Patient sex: M
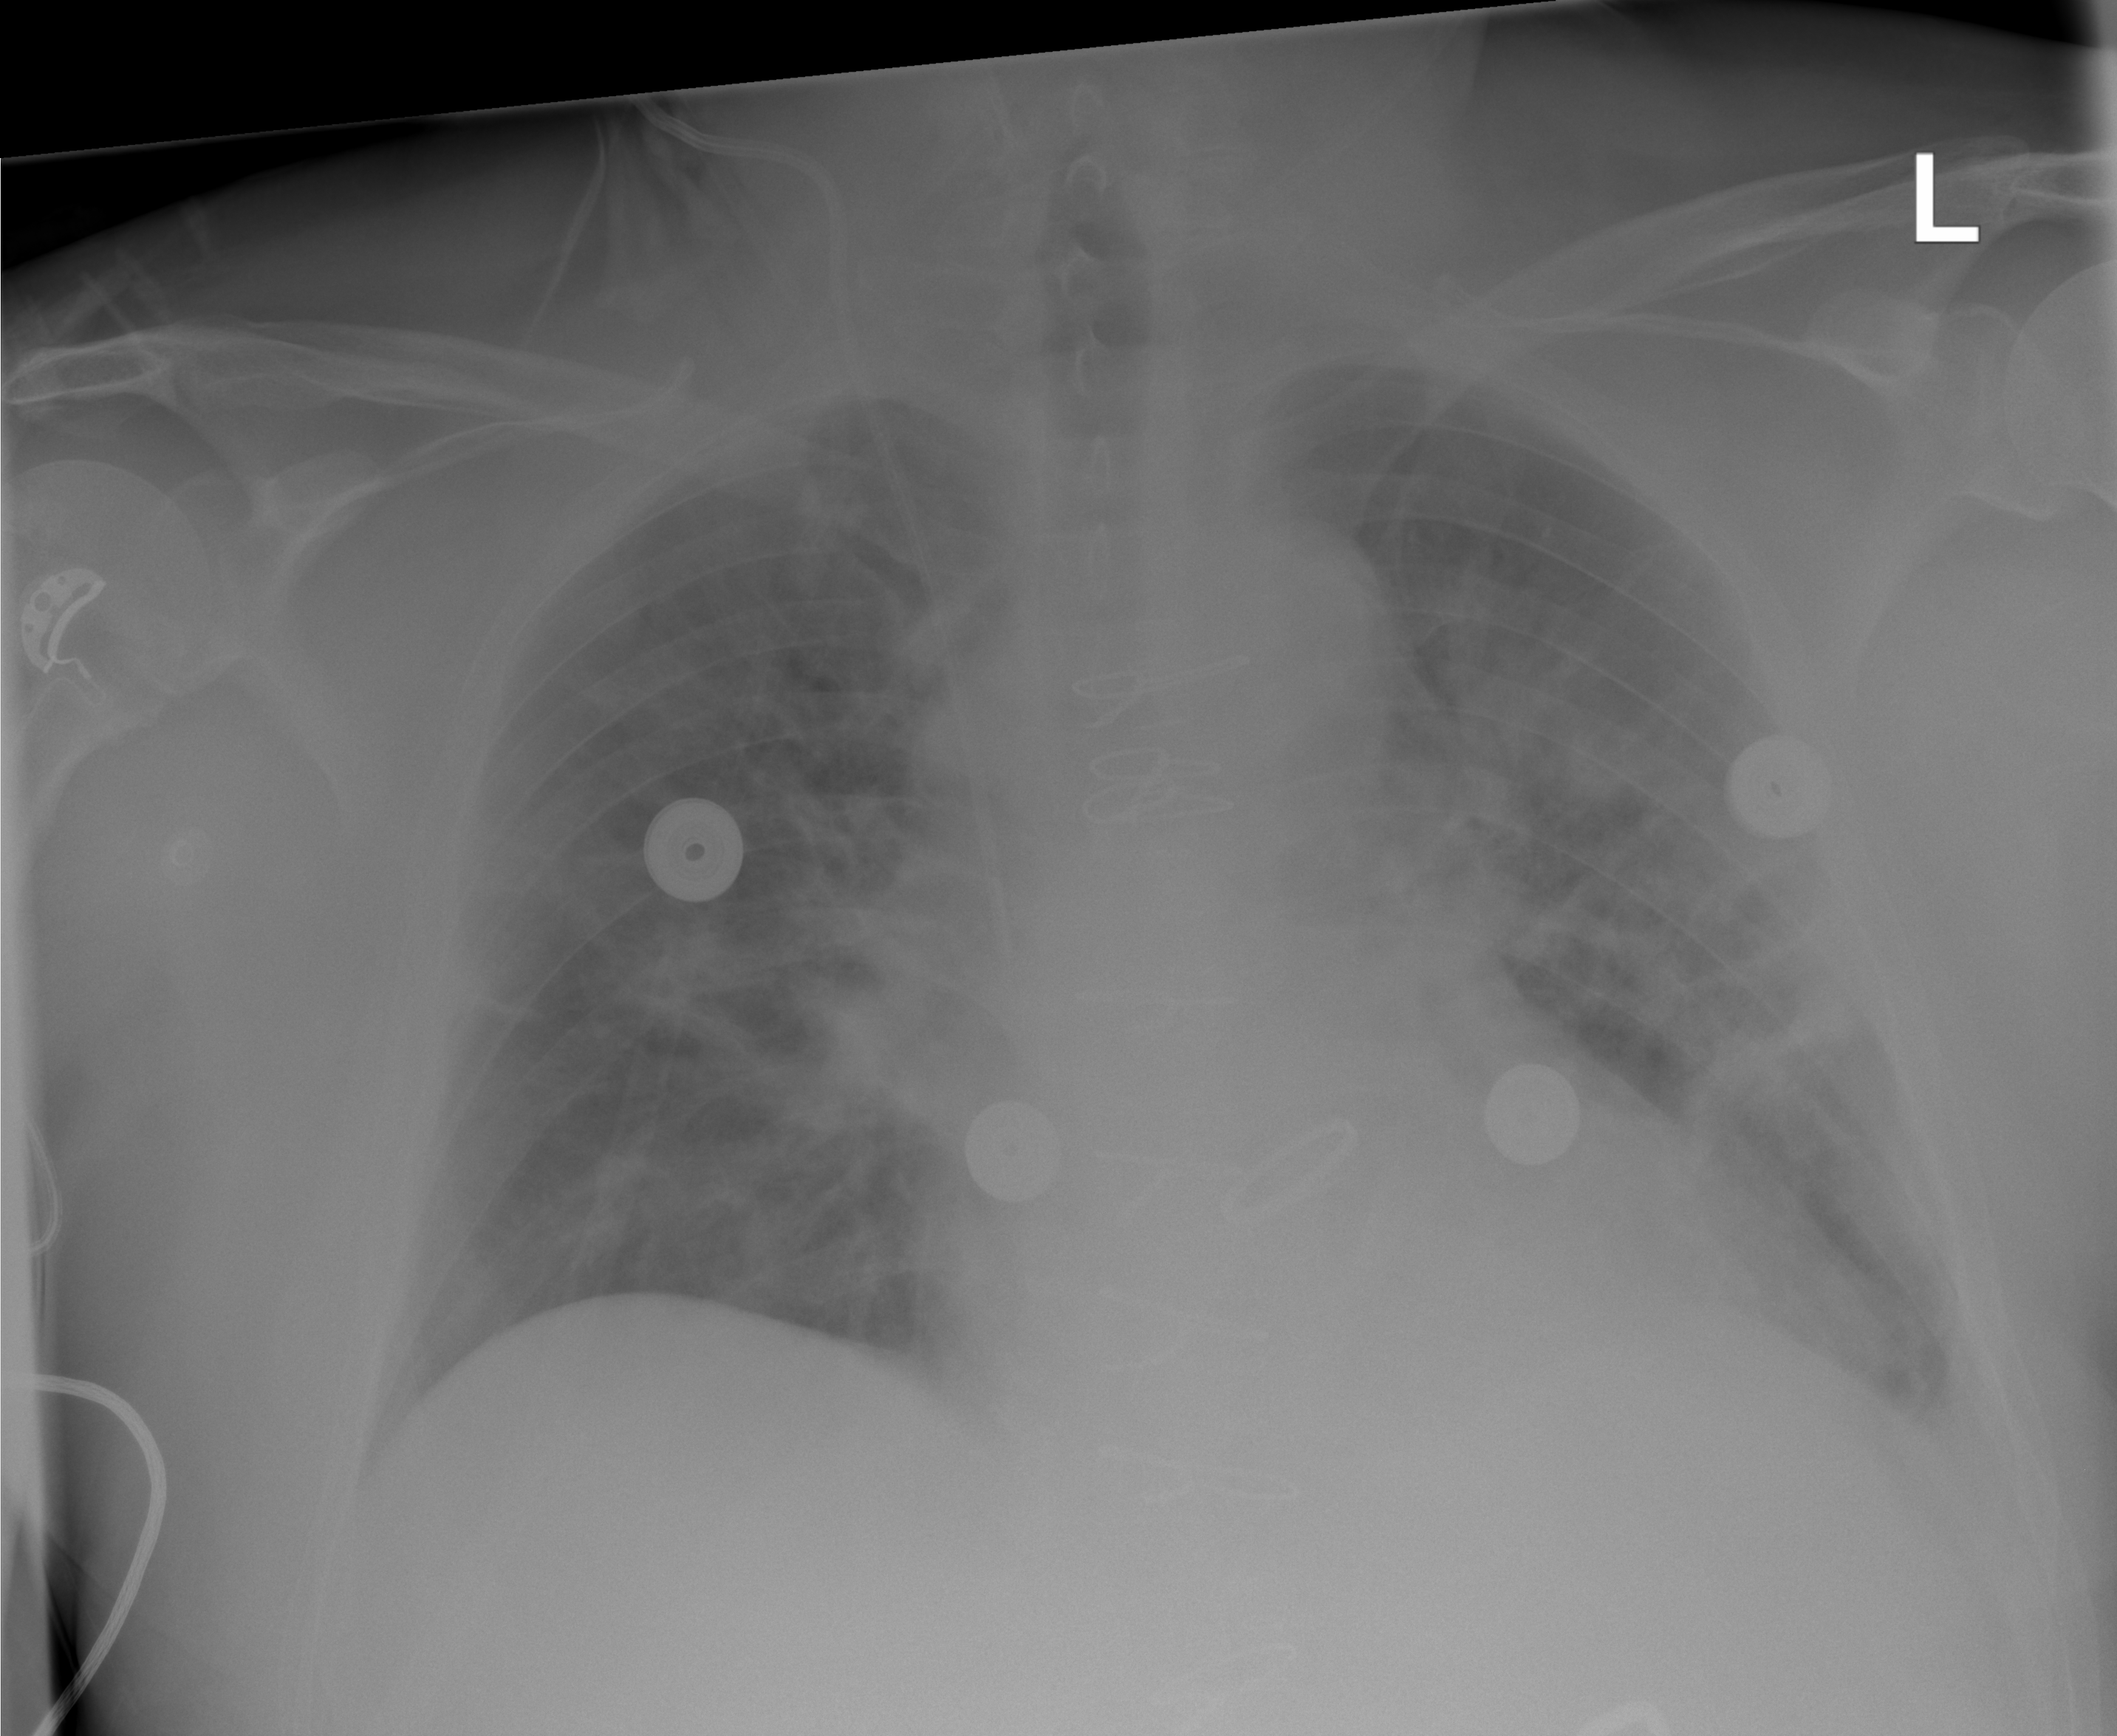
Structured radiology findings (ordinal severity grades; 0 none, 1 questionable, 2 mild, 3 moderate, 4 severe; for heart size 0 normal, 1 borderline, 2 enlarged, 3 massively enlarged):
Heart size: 1
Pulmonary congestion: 3
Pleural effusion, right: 0
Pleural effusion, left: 1
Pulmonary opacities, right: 2
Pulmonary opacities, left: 3
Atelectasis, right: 2
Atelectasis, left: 2